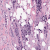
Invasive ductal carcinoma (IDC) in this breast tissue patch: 1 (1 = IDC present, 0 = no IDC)